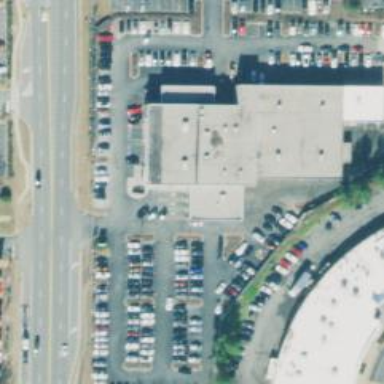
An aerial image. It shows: Retail building.